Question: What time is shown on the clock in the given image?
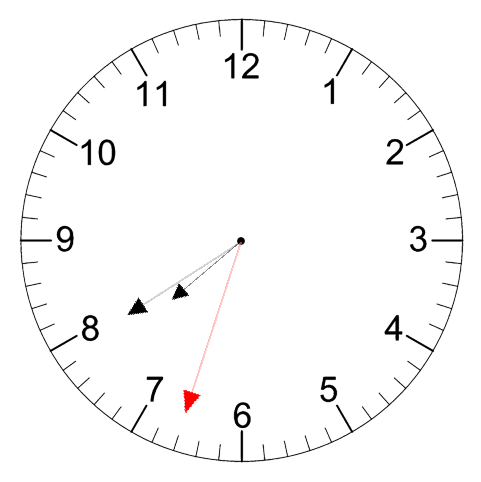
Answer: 07:39:33